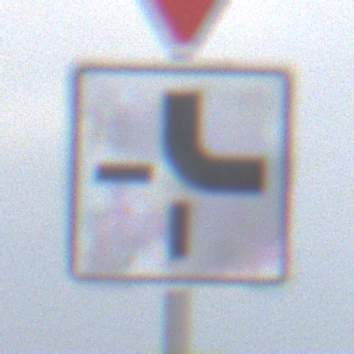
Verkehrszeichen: VerlaufVorfahrtsstrasse4
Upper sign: VorfahrtGewaehren
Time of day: Midday
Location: Outdoor (Nature)
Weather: PartlyCloudy
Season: NotSpecified
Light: Natural